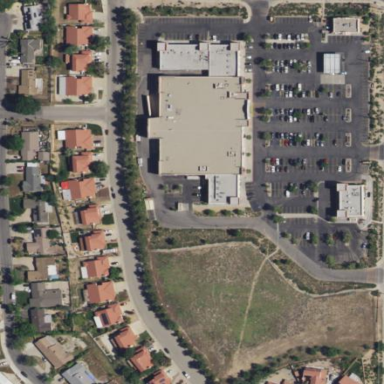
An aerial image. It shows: Retail building.